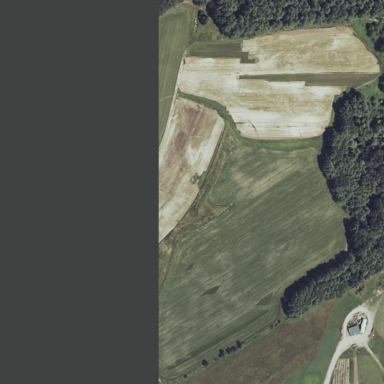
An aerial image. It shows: Farmland with turf crops.